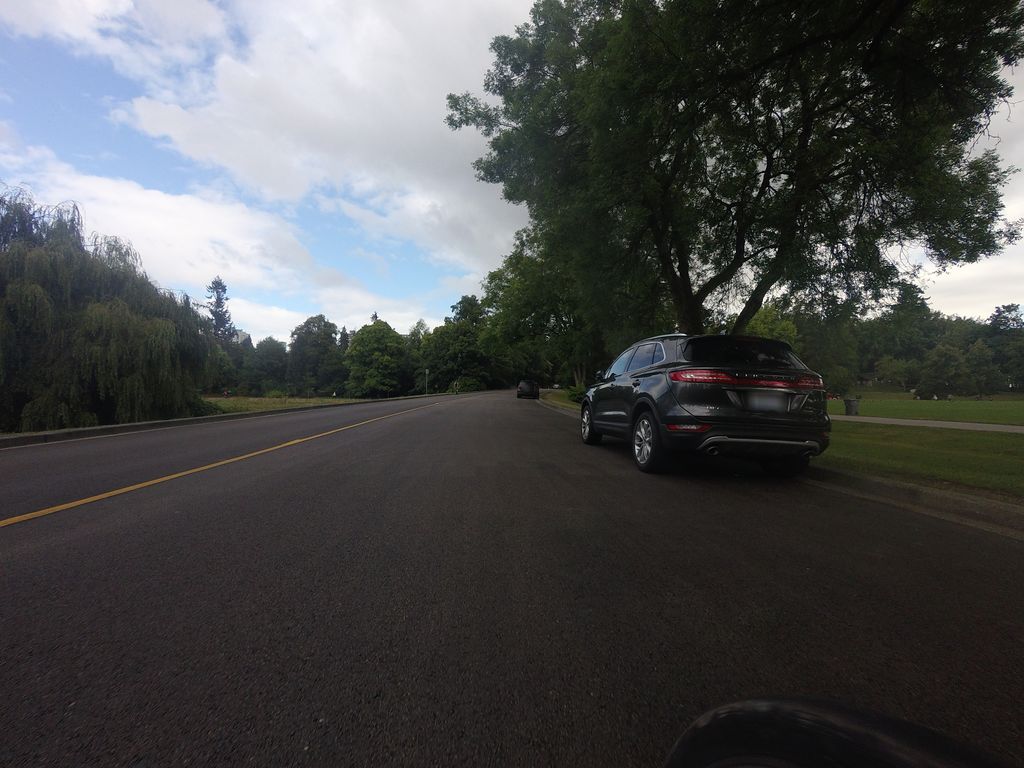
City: vancouver